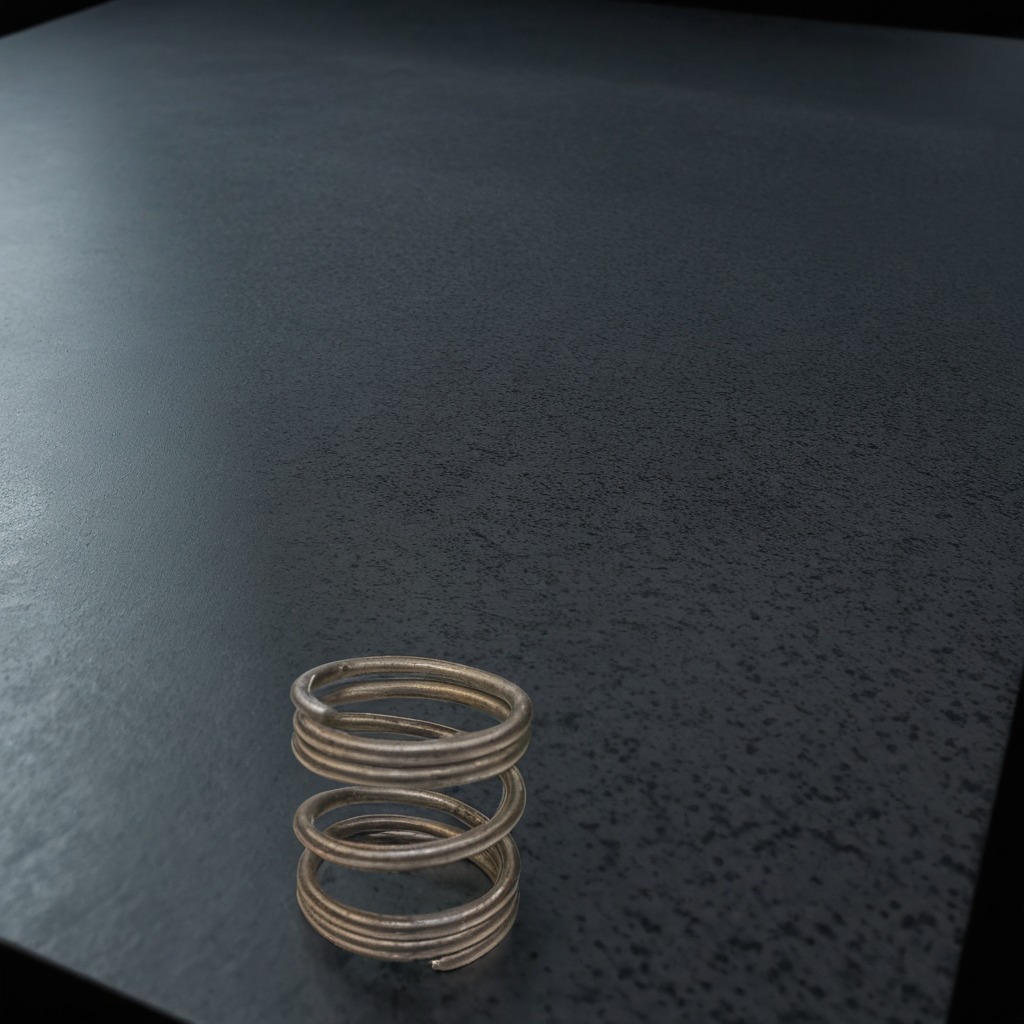
A coiled metal spring is lying on a clean granite table inside a workshop at night dim ambient light soft shadows worn but